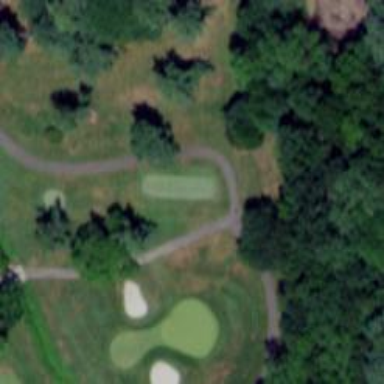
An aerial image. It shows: Path for both road and golf.